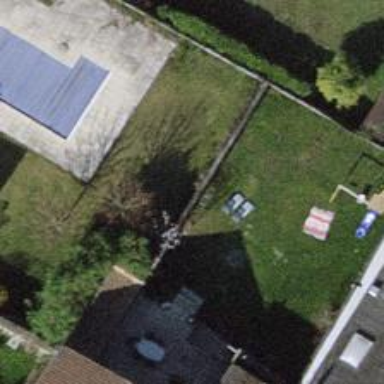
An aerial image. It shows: Garden with deciduous broadleaved trees.